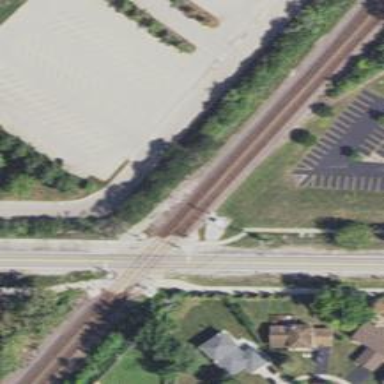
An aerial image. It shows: Crossing for the railway.